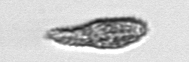
Label: Pseudochattonella_farcimen